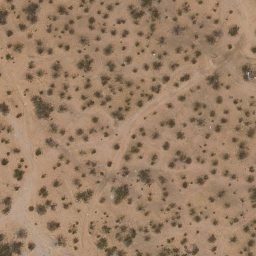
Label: chaparral